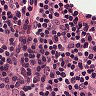
Metastatic tissue present: no